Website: walmart
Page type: customer-info-address
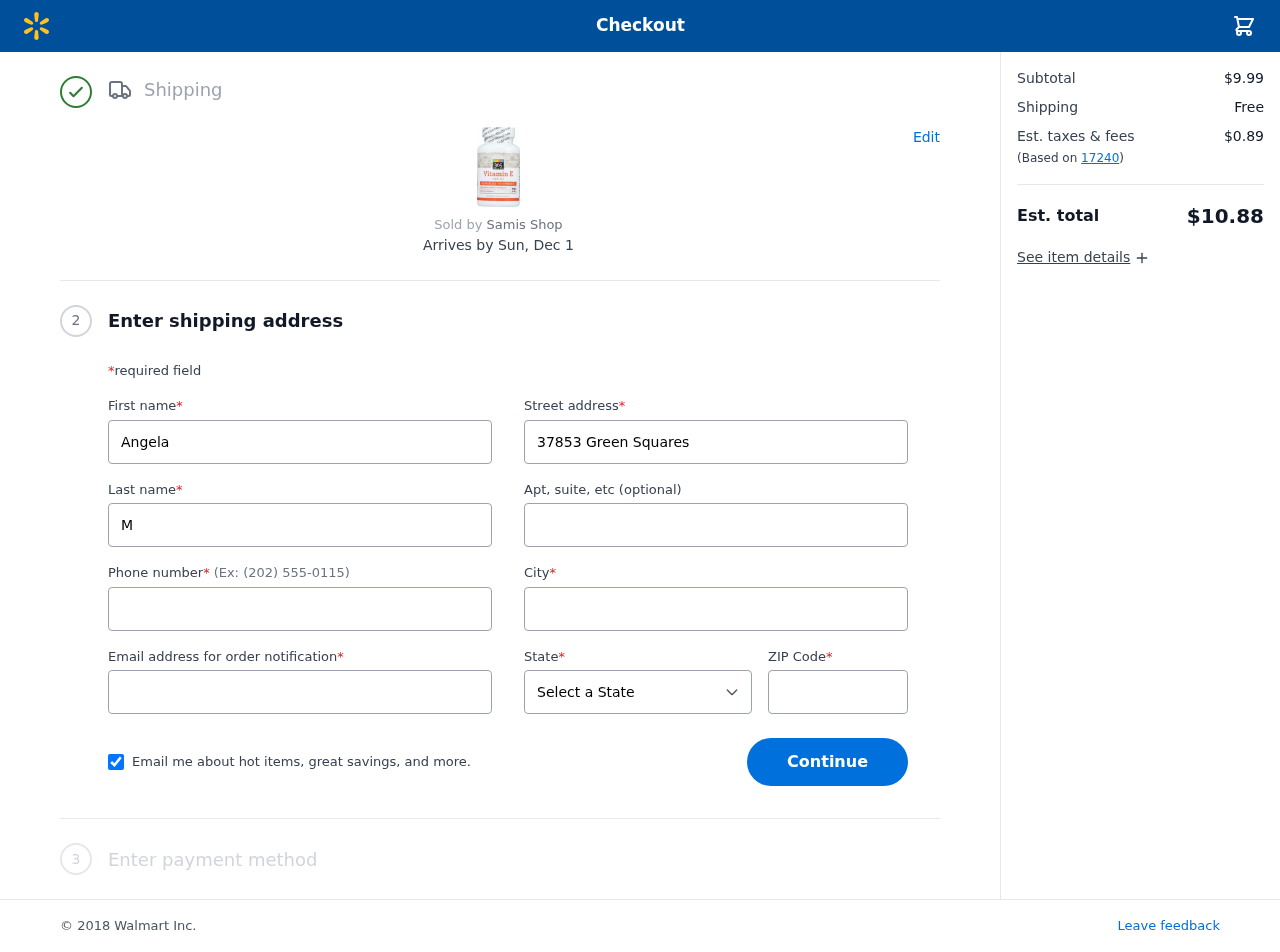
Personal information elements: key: PII_CITY
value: West Christina
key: PII_EMAIL
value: amoore@gmail.com
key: PII_FIRSTNAME
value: Angela
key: PII_LASTNAME
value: Moore
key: PII_PHONE
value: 9628343344
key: PII_POSTCODE
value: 17240
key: PII_STATE
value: Illinois
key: PII_STREET
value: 37853 Green Squares
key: PII_STREET2
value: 84143 Danielle Point Apt. 146
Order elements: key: ORDER_DELIVERY_DATE
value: Sun, Dec 1
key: ORDER_SUBTOTAL
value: $9.99
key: ORDER_SHIPPING_COST
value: Free
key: ORDER_TAX
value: $0.89
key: ORDER_TOTAL
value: $10.88